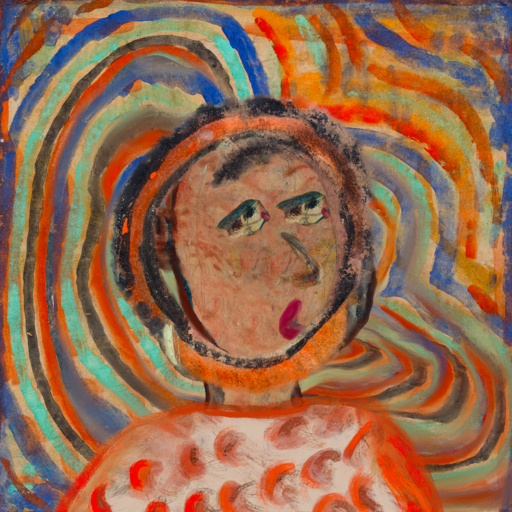
Background: Sisters, Head And Neck Side: Orphan, Face Side: Pipe, Bust: Rupkatha, Hair Side: Childish, Head Accessory: Blank, Second Necklace: Blank, Necklace: Blank, Baby: Blank